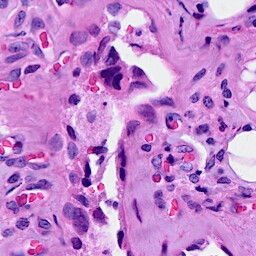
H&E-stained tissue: Breast